Field crop: tomato
Growth stage: 1
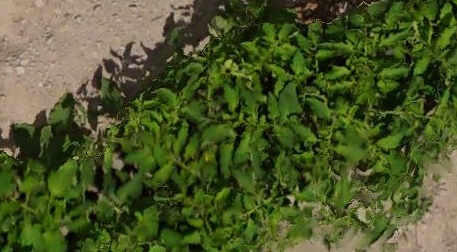
Species: tomato